Interaction volume radius: 10 \u00c5
Interaction volume height: 30 \u00c5
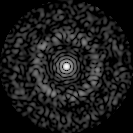
Disorder parameter: 0.8285